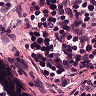
Metastatic tissue present: no